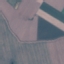
Land use / land cover: AnnualCrop